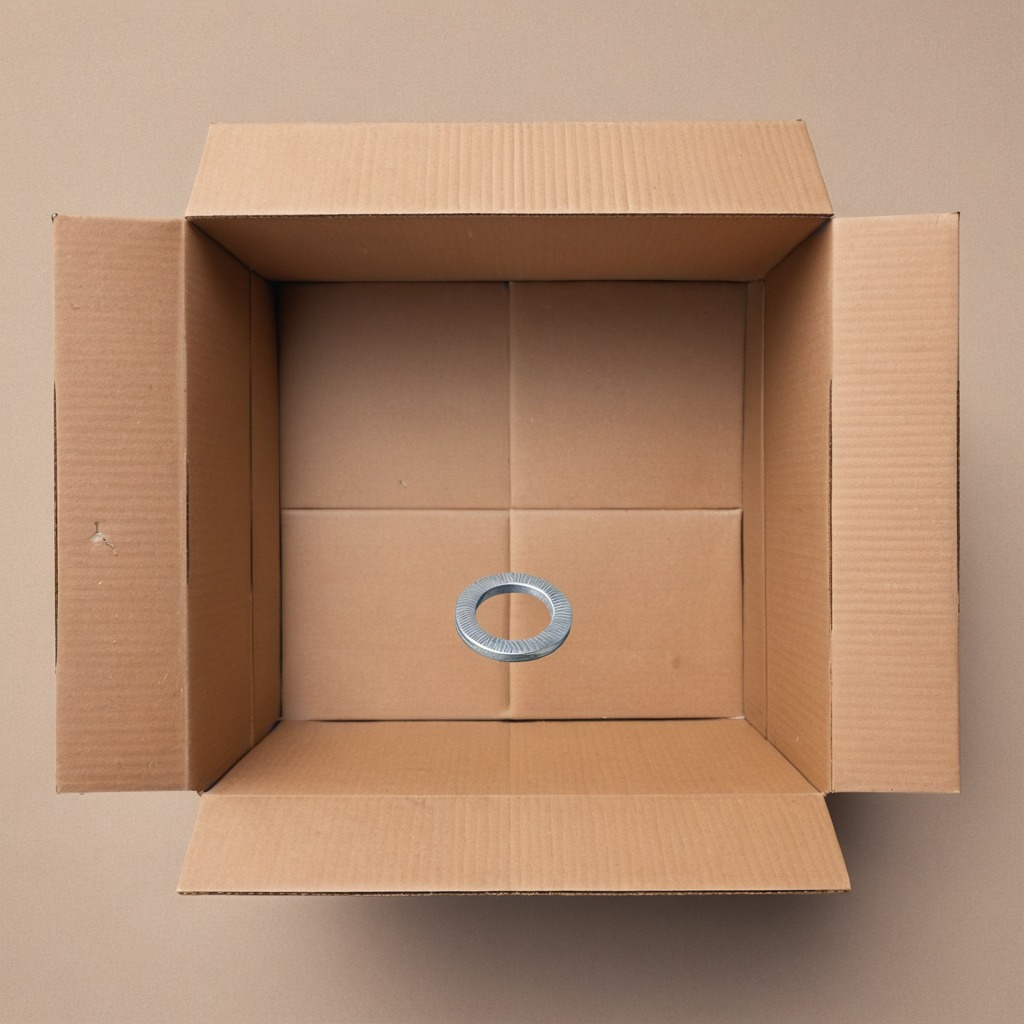
A flat metal washer is lying on the cardboard box surface.